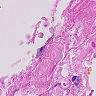
Metastatic tissue present: no